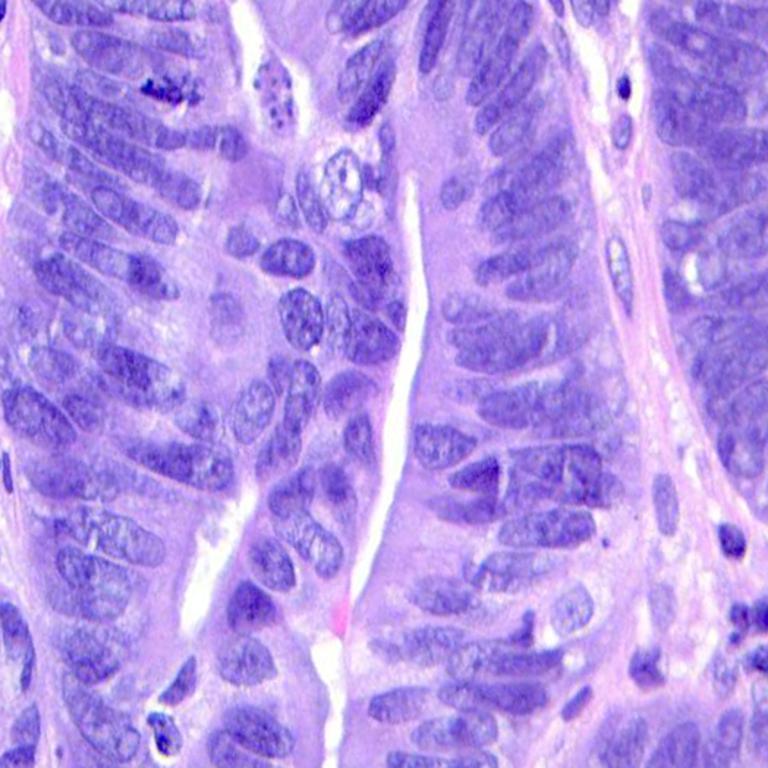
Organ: colon
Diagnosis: adenocarcinomas